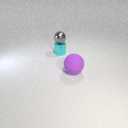
small cyan metal cylinder to the left of large purple rubber sphere